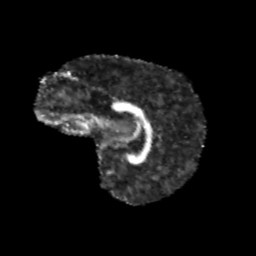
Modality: FA
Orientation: sagittal
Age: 9
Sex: female
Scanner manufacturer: siemens
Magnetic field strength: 3 T
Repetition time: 3.8 s
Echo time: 0.07 s